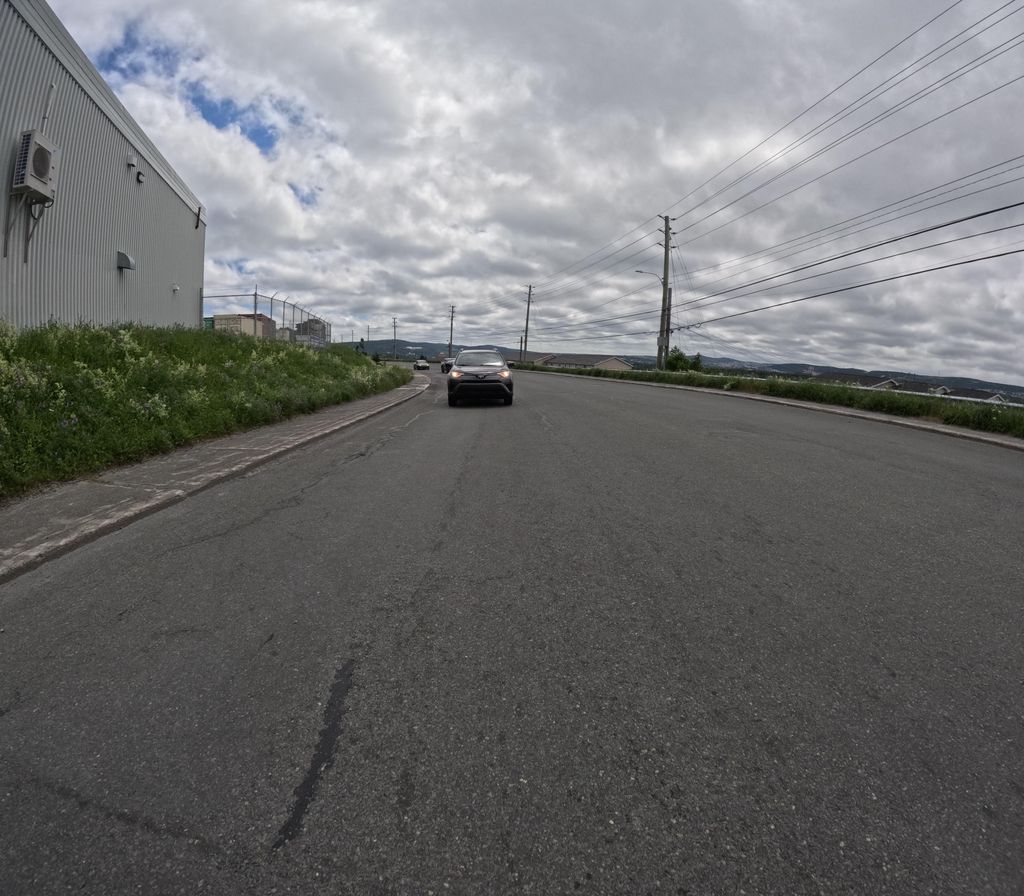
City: st_johns